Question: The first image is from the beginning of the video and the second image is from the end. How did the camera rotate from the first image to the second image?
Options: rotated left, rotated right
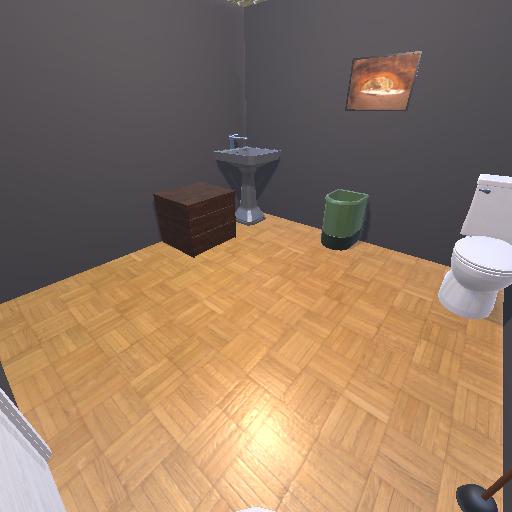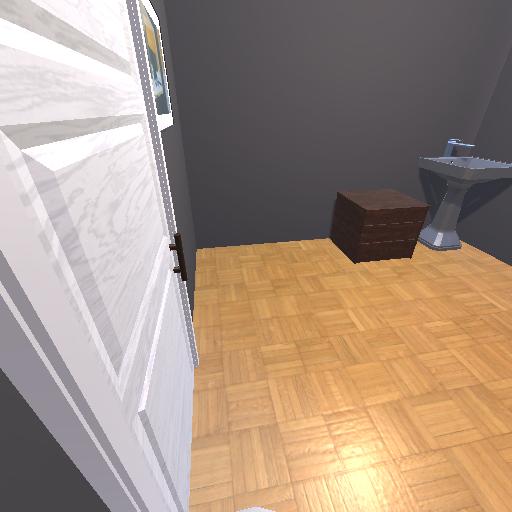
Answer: rotated left